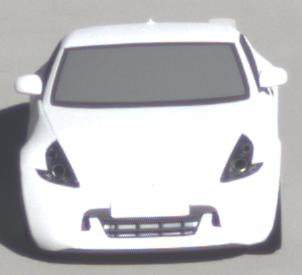
Make: Nissan
Model: 370Z Coupé
Detailed model: 370Z (Z34) Coupé
Model produced from: 2009/12
Model produced until: 2013/03
Doors: 3
Color: white
Road condition: dry road
Daytime: morning or afternoon
Contrast: high contrast